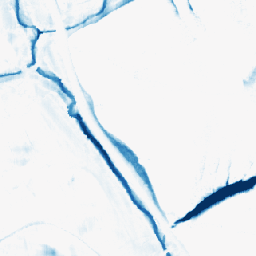
Category: morphological
Decomposition family: morphological_rect
Decomposition parameters: operation: closing
width: 10
height: 20
Upsampling method: area
Upsampling parameters: scale: 8
Upsampling scale: 8